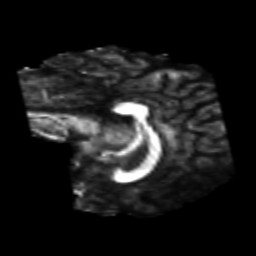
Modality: FA
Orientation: sagittal
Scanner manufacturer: siemens
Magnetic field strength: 3 T
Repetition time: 6.8 s
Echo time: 0.093 s